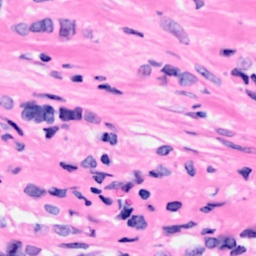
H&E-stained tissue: Breast